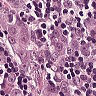
Metastatic tissue present: yes